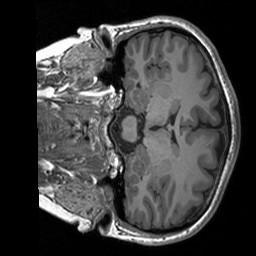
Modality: T1w
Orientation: coronal
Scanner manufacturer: siemens
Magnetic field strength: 3 T
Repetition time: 1.76 s
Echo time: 0.0022 s